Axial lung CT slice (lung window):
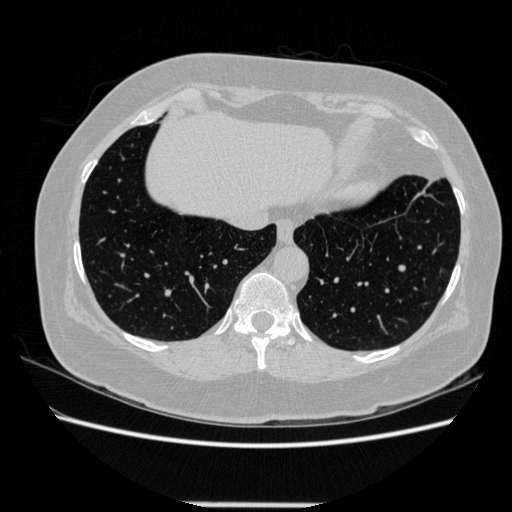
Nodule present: no